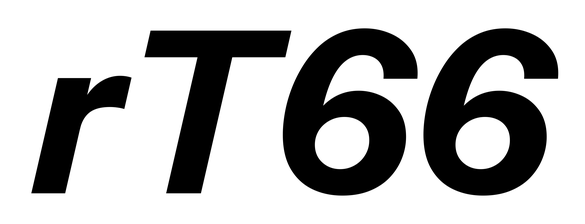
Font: InstrumentSans-Italic_Bold_Italic